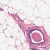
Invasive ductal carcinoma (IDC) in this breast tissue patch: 0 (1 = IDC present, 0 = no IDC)